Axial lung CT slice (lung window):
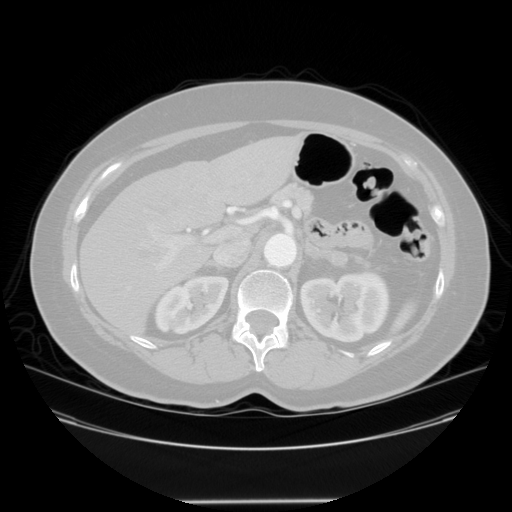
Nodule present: no